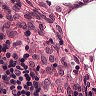
Metastatic tissue present: no